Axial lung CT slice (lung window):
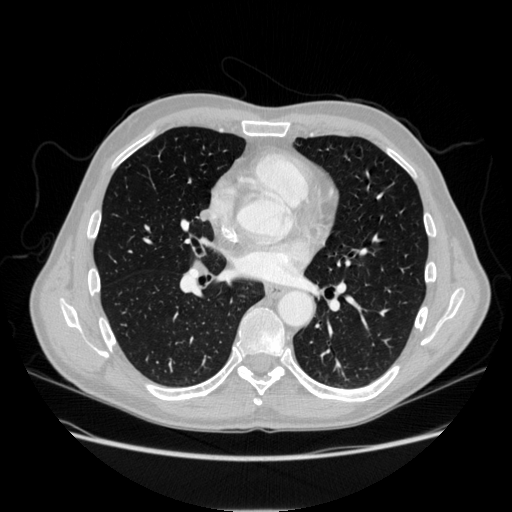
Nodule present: yes
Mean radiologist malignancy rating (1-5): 2.75